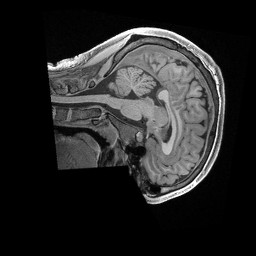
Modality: T1w
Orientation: sagittal
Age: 21
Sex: male
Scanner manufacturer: siemens
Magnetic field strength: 3 T
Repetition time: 2.4 s
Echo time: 0.00228 s